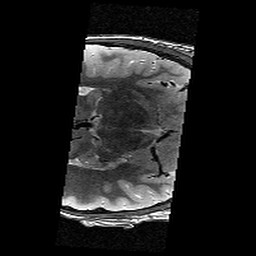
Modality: T2w
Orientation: axial
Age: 12
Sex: male
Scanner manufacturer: siemens
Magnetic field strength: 3 T
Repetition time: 9.23 s
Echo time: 0.067 s